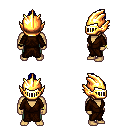
a pixel art fantasy rpg character, male body template, human, tanned skin, brown robe, teal pants, blue short topknot hairstyle, gold helm, bracelets, four views (front, back, left, right), 2x2 character sprite sheet, small pixel art, hard edges, no anti-aliasing